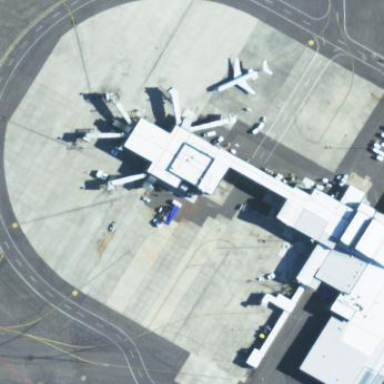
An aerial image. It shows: Apron at the airport.